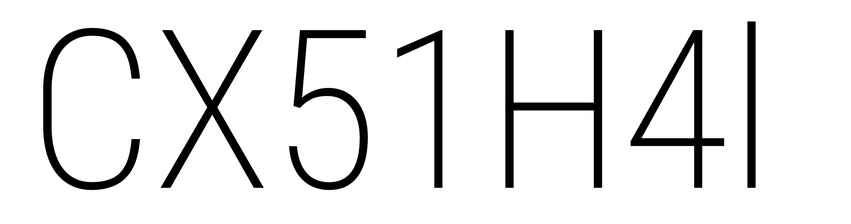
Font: Roboto_Condensed_ExtraLight